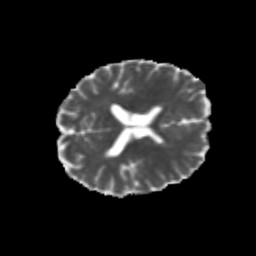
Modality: MD
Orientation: axial
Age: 22
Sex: male
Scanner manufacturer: siemens
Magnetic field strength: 3 T
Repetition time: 3.5 s
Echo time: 0.113 s